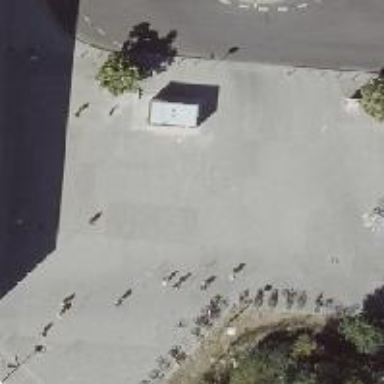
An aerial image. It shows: Bicycle rental service.